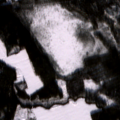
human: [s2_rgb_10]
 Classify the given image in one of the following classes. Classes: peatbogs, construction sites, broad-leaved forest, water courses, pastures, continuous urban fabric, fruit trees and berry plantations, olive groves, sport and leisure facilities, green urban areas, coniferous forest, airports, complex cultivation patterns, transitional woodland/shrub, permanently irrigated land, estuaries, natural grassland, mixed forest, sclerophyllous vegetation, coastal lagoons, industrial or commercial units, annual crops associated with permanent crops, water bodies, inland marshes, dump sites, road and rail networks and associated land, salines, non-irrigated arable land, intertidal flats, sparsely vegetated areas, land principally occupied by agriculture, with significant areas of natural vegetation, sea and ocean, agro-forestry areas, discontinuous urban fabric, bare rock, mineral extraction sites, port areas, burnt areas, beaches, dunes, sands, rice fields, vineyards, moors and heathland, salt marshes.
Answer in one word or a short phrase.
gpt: non-irrigated arable land, coniferous forest, transitional woodland/shrub